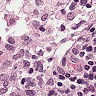
Metastatic tissue present: no